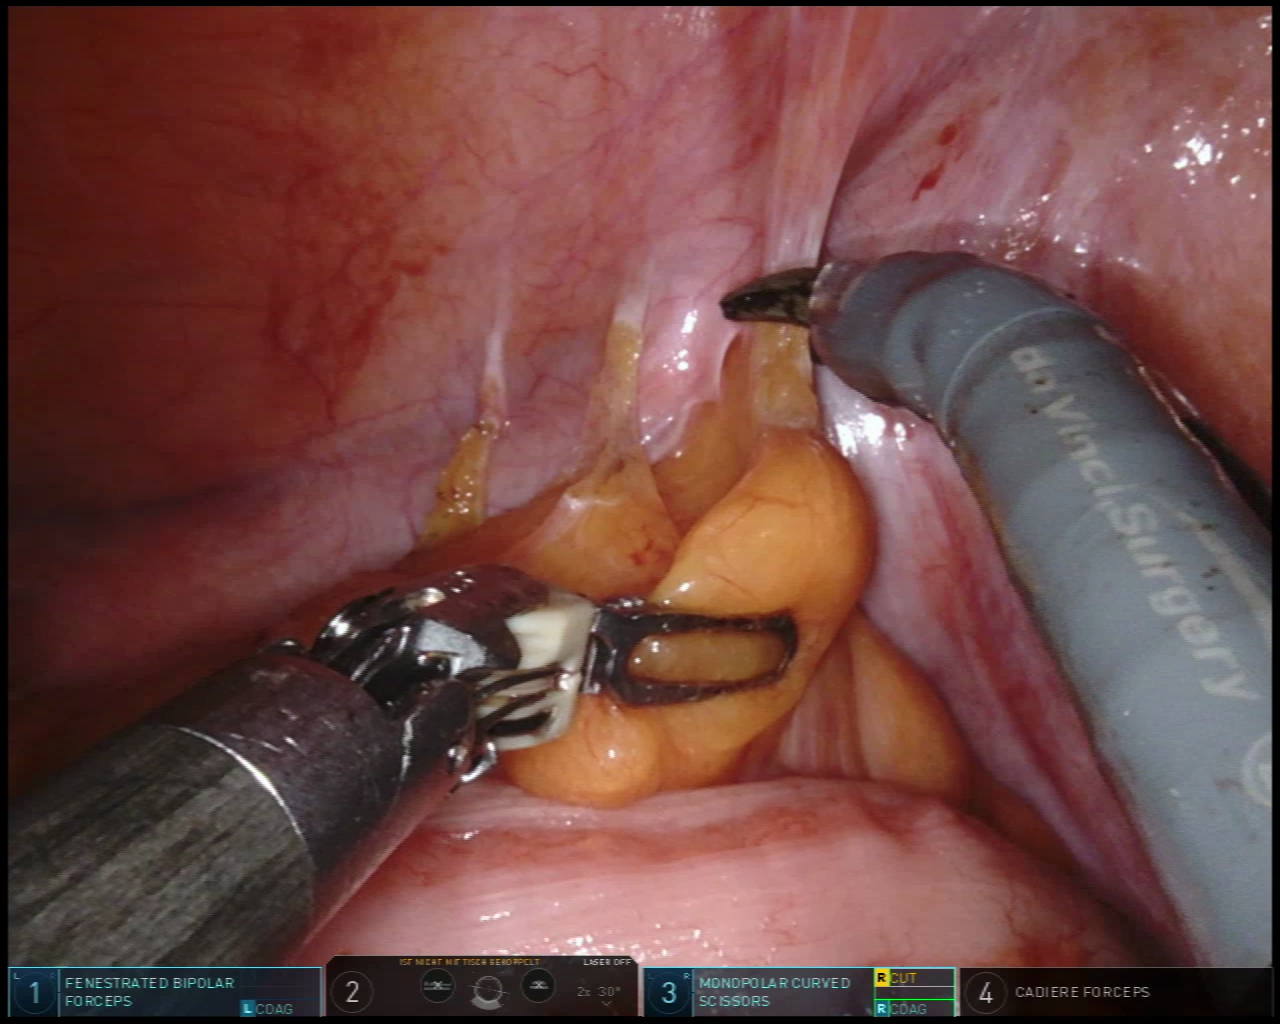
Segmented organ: colon
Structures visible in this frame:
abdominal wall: yes
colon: yes
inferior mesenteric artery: no
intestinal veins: no
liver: no
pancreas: no
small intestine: no
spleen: no
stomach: no
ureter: no
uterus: no
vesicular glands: no